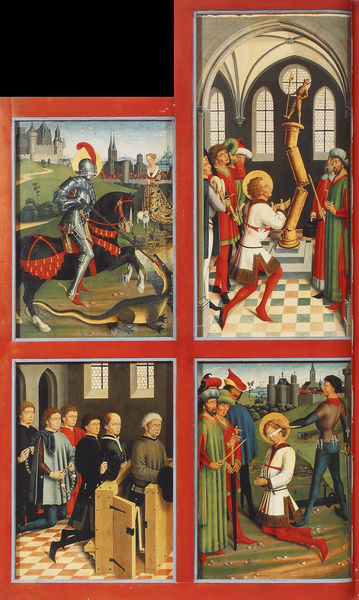
Titel: Hochaltar der Stadtpfarrkirche St. Georg in Nördlingen
Künstler: Nicolaus Gerhaert von Leyden
Standort: Nördlingen, St. Georg (EU - D - Bayern)
Schlagwörter: menschen, fenster, frau, holz, säule, weg, wiese, pferd, rappe, lanze, burg, schwert, ritter, spitzbogen, scharnier, knieen, drachen, bruch, triptichon, schert